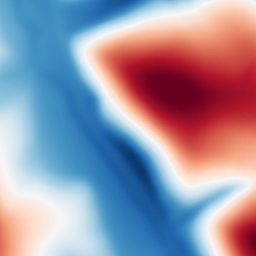
Category: multiscale
Decomposition family: dog
Decomposition parameters: sigma_low: 5
sigma_high: 100
Upsampling method: quintic
Upsampling parameters: scale: 2
Upsampling scale: 2